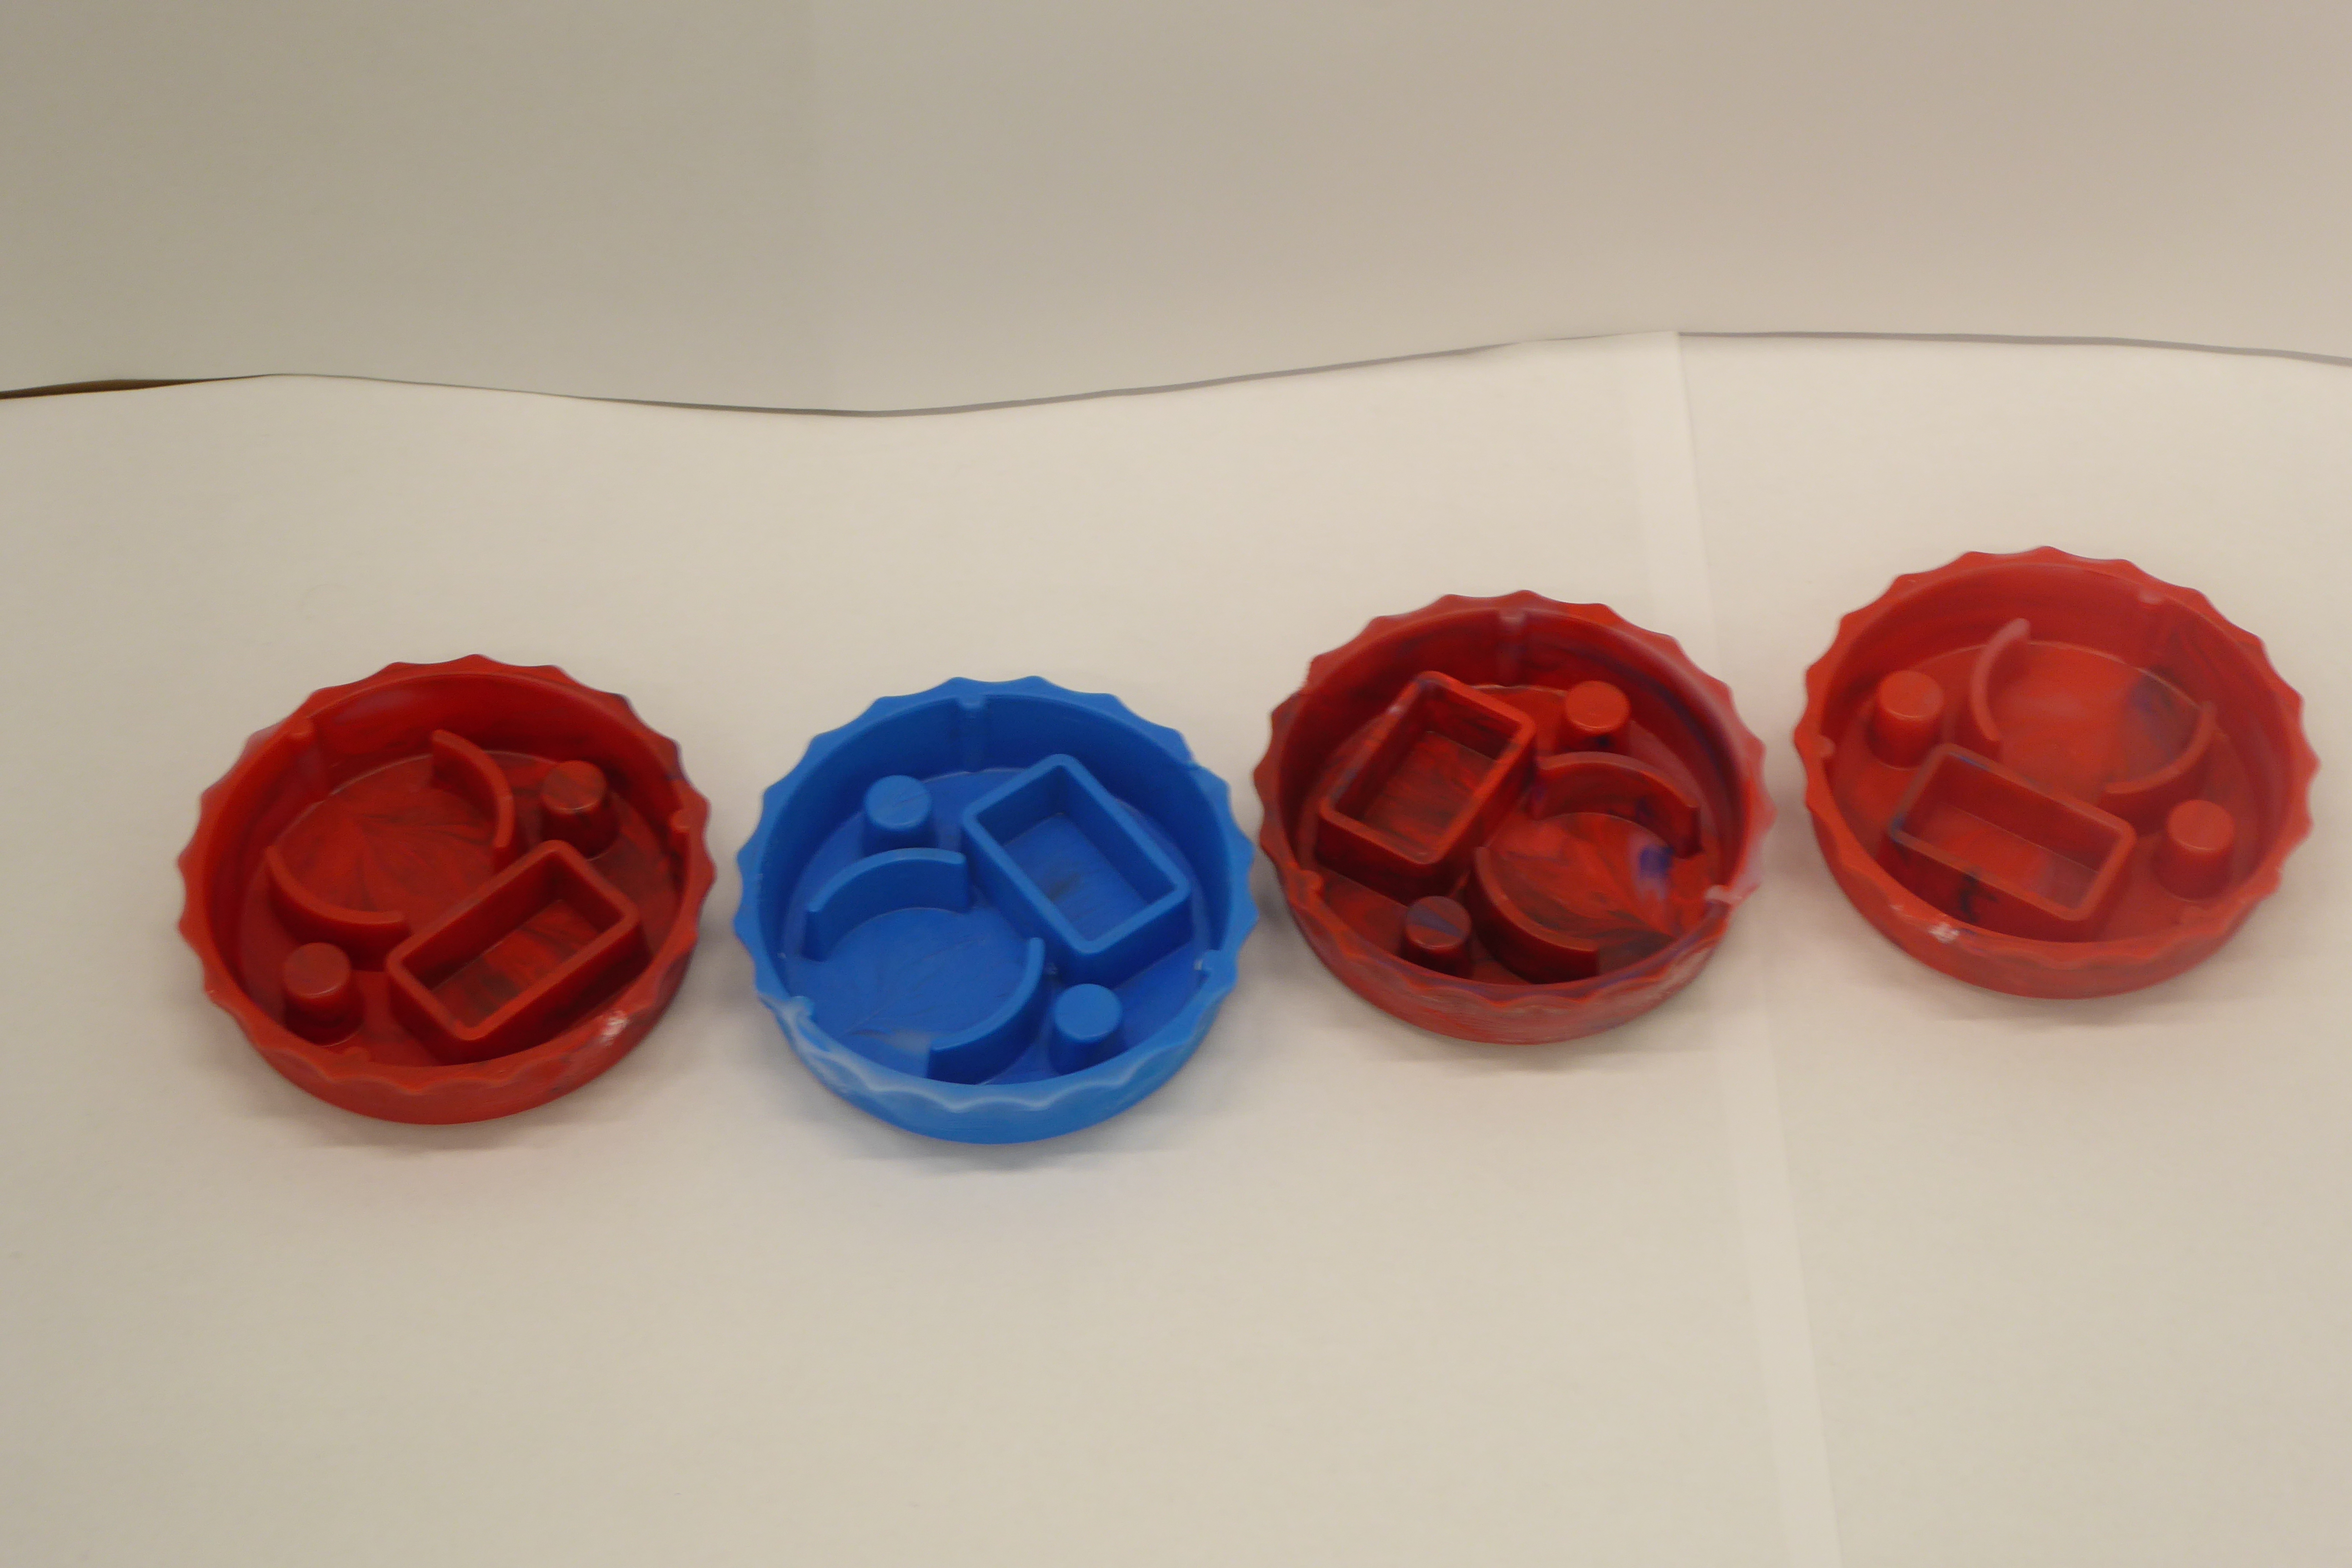
Label: Bottle Opener - Cover